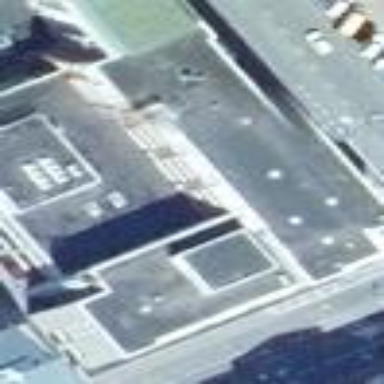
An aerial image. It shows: Commercial building.